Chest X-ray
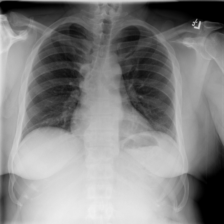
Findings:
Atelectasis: negative
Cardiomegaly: negative
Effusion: negative
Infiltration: negative
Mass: negative
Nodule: negative
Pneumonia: negative
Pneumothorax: negative
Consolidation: negative
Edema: negative
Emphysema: negative
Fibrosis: negative
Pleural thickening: negative
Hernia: negative